Question: Easy example, lets say I'm creating a Label like that:
'''
Label label = new Label();
label.Text = "Hello" + "20.50";
label.Width = 250;
label.Height = 100;
panel1.Controls.Add(label);
'''
How could I say that the "20.50" should appear in the lowest right edge of the label?
For clarity I made a little example in word:

How could I achieve this? Any help appreciated!
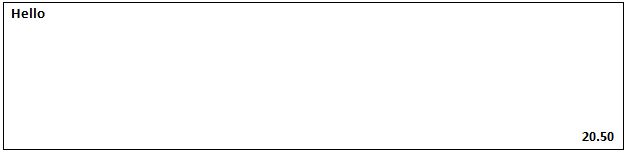
Answer: There's no built-in support for this with a Label control. You'll need to inherit from Label to create a custom control, and then write the painting code yourself.
Of course, you'll also need some way to differentiate between the two strings. The '+' sign, when applied to two strings, is concatenation. The two strings are joined together by the compiler, so all you get is this: 'Hello20.50'. You will either need to use two separate properties, each with their own strings, or insert some sort of delimiter in between the two strings that you can use to split them apart later. Since you're already creating a custom control class, I'd go with the separate properties--much cleaner code, and harder to get wrong.
'''
public class CornerLabel : Label
{
public string Text2 { get; set; }
public CornerLabel()
{
// This label doesn't support autosizing because the default autosize logic
// only knows about the primary caption, not the secondary one.
//
// You will either have to set its size manually, or override the
// GetPreferredSize function and write your own logic. That would not be
// hard to do: use TextRenderer.MeasureText to determine the space
// required for both of your strings.
this.AutoSize = false;
}
protected override void OnPaint(PaintEventArgs e)
{
// Call the base class to paint the regular caption in the top-left.
base.OnPaint(e);
// Paint the secondary caption in the bottom-right.
TextRenderer.DrawText(e.Graphics,
this.Text2,
this.Font,
this.ClientRectangle,
this.ForeColor,
TextFormatFlags.Bottom | TextFormatFlags.Right);
}
}
'''
Add this class to a new file, build your project, and then drop this control onto your form. Make sure to set both the 'Text' and 'Text2' properties, and then resize the control in the designer and watch what happens!